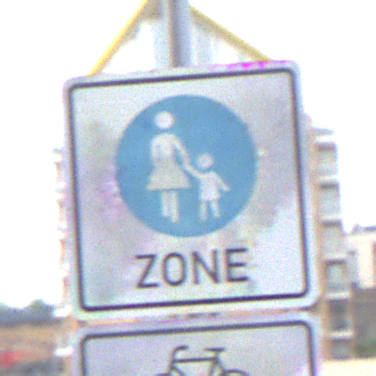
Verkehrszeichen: BeginnFussgaengerzone
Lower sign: EinspurigeFahrzeugeFrei5
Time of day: MorningAfternoon
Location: Outdoor (Urban)
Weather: Overcast
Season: NotSpecified
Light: Natural